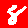
Digit: 8